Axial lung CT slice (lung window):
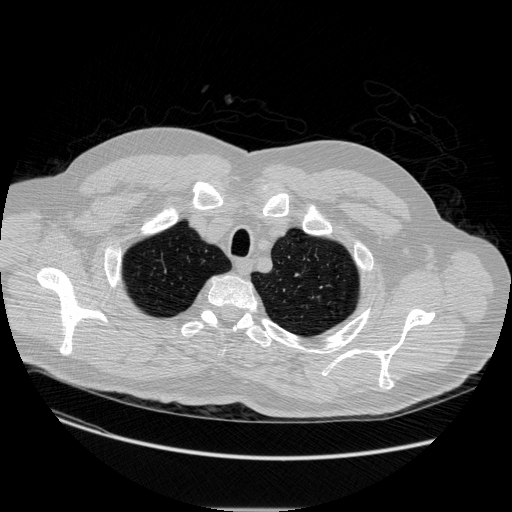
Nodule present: no